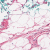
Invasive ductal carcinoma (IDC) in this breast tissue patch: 0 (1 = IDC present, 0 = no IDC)